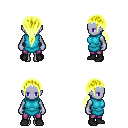
a pixel art fantasy rpg character, female body template, dark elf, purple skin, teal tunic, magenta pants, gold ponytail hairstyle, black shoes, four views (front, back, left, right), 2x2 character sprite sheet, small pixel art, hard edges, no anti-aliasing